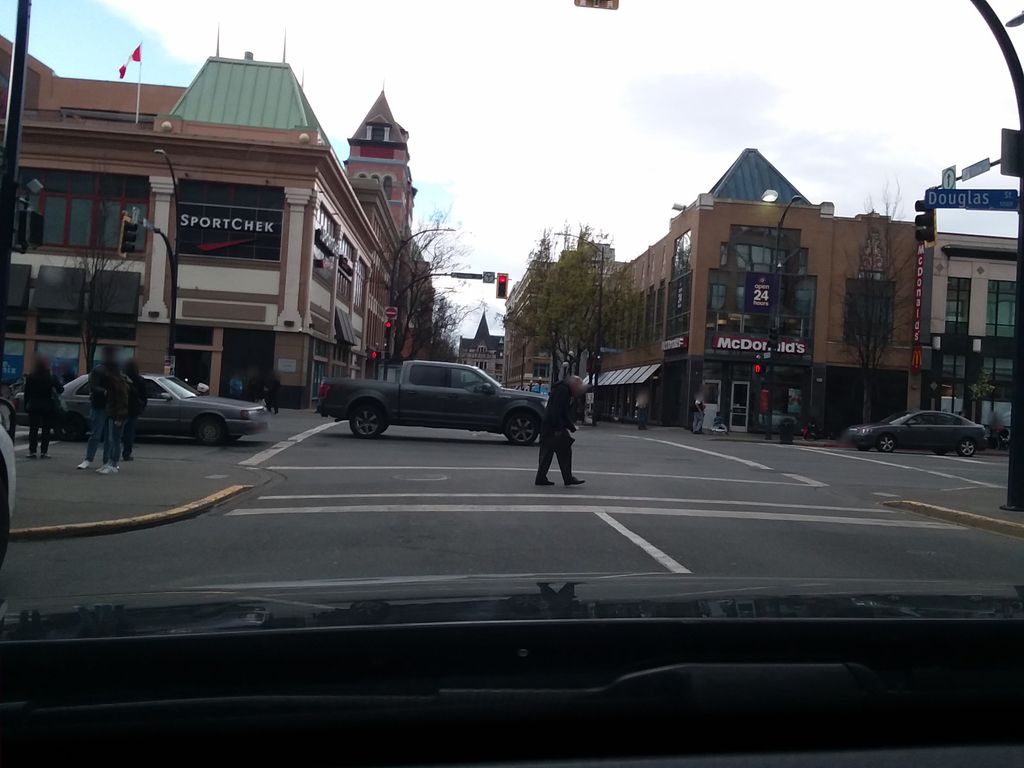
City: victoria